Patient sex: M
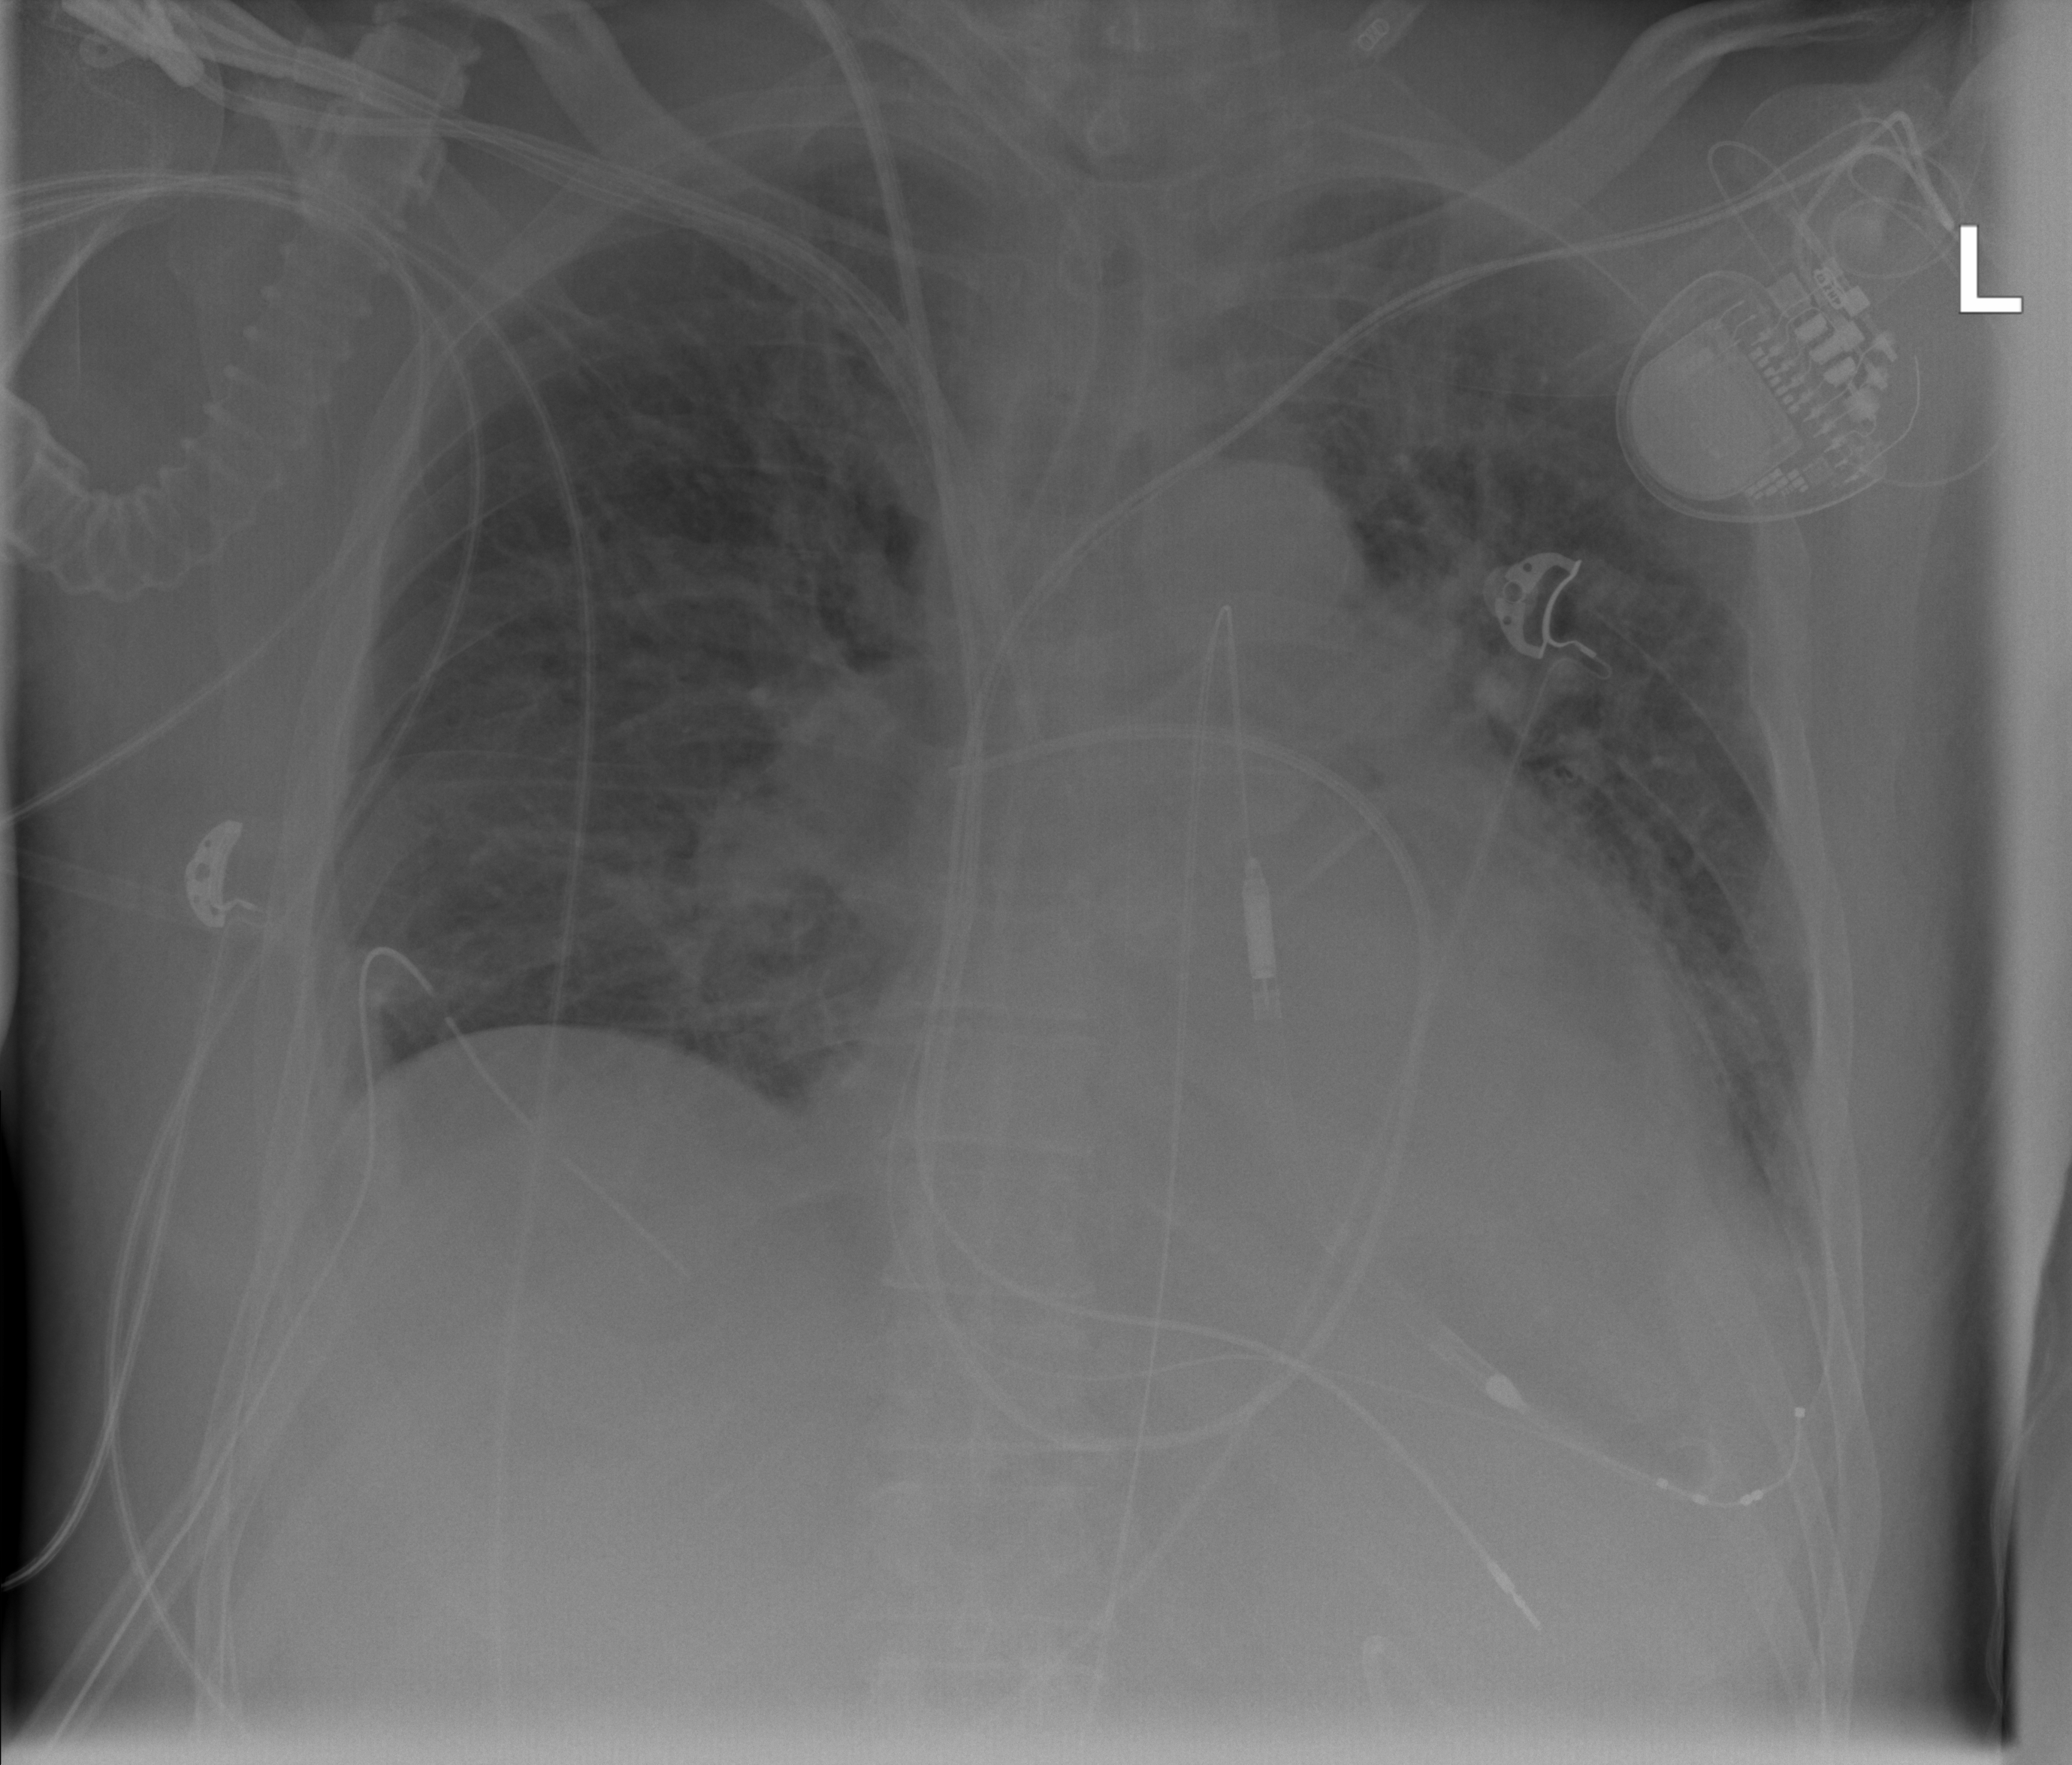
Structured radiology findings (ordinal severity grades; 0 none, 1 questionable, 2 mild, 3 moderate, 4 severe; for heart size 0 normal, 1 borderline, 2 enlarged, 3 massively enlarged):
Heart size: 2
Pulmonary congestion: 2
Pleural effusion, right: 0
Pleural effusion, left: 2
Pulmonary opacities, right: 2
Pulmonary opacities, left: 2
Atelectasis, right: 2
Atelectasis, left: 2